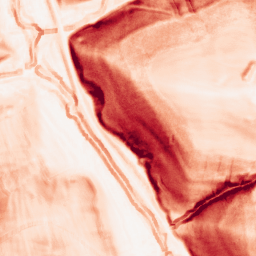
Category: morphological
Decomposition family: morphological_square
Decomposition parameters: operation: gradient
size: 5
Upsampling method: cubic_catmull_rom
Upsampling parameters: scale: 4
Upsampling scale: 4